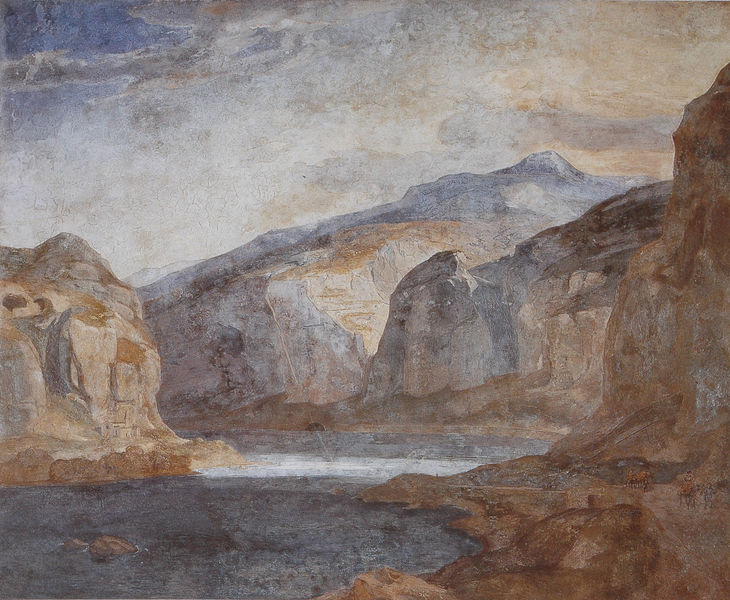
Titel: Veroneser Klause
Künstler: Carl Rottmann
Standort: München
Institution: Residenzmuseum
Schlagwörter: berg, blau, dunkel, felsen, gemälde, gestein, himmel, meer, schatten, wasser, weiß, wolken, aquarell, fluss, gelb, grün, landschaft, ocker, see, teich, ufer, braun, grau, hell, hintergrund, licht, marmor, orange, pastell, zeichnung, rot, tiere, wolke, beige, blass, stein, steine, bild, öl, bach, einsamkeit, feld, hügel, morgen, natur, sonnenaufgang, gewässer, sonne, figur, personen, rosa, pferde, farbig, küste, strand, biegung, abhang, berge, fels, gebirge, gipfel, klippen, leer, sonnenlicht, wüste, berglandschaft, schlucht, steil, flus, strom, staffage, turner, wandmalerei, bucht, klippe, steilküste, alpen, ödnis, bergspitze, bergkamm, wolkig, schluchten, tümpel, karg, rötlich, kluft, fresko, gebirgssee, fjord, fresco, canyon, okker, flussbiegung, schroff, lichtkegel, gleithang, sonneneinfall, tonigkeit, sone, aquarelle, lasierend, lanschaftsbild, prallhang, kreidezeichnung, landshaft, luftspiegelung, pastellzeichnung, steilwände, secco, palästina, terra, rerich, aquarele